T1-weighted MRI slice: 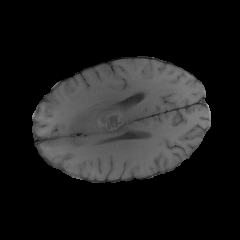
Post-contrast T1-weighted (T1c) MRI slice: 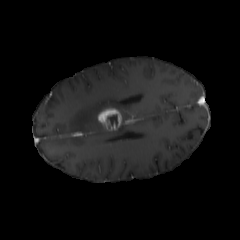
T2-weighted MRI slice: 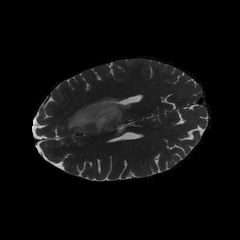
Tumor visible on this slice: yes